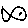
Label: fish